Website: crate-barrel
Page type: billing-address
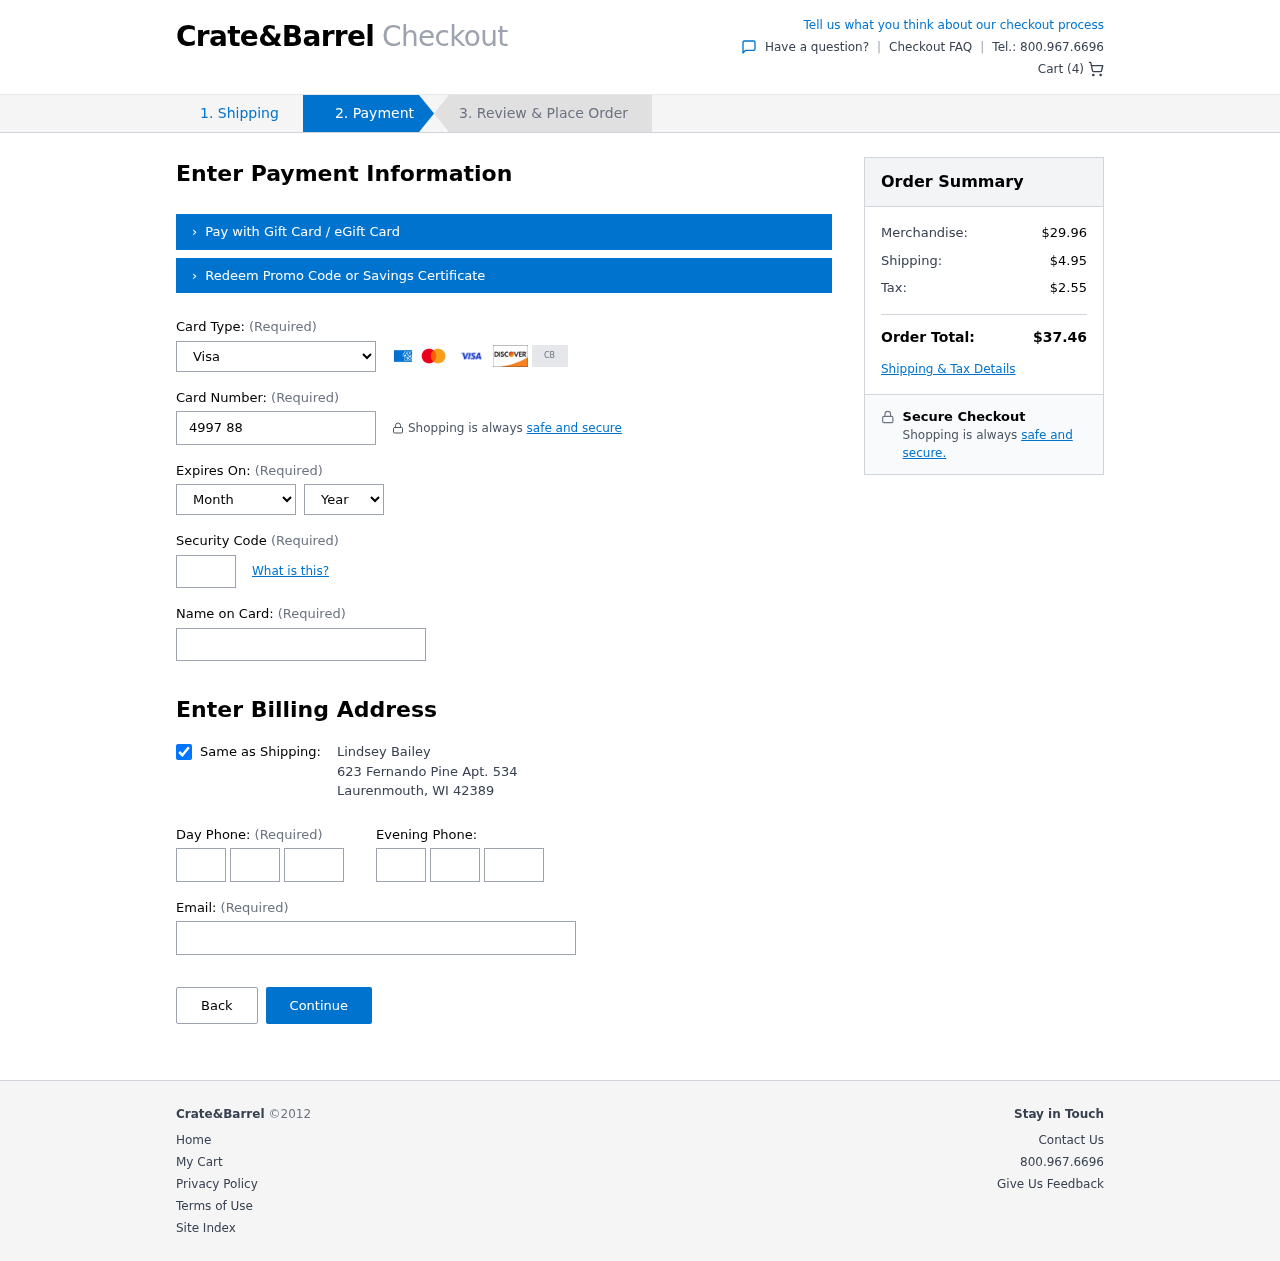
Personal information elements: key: PII_CARD_CVV
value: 475
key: PII_CARD_EXPIRY_MONTH
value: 12
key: PII_CARD_EXPIRY_YEAR
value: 29
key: PII_CARD_NUMBER
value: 4997 8851 4081 2851
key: PII_CARD_TYPE
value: Visa
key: PII_CITY
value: Laurenmouth
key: PII_EMAIL
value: lindseybailey@gmail.com
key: PII_FULLNAME
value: Lindsey Bailey
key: PII_PHONE_ALT_AREA
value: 469
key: PII_PHONE_ALT_PREFIX
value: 762
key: PII_PHONE_ALT_SUFFIX
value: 8792
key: PII_PHONE_AREA
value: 567
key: PII_PHONE_PREFIX
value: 357
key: PII_PHONE_SUFFIX
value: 8630
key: PII_POSTCODE
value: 42389
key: PII_STATE_ABBR
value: WI
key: PII_STREET
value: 623 Fernando Pine Apt. 534
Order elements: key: ORDER_NUM_ITEMS
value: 4
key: ORDER_SUBTOTAL
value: $29.96
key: ORDER_SHIPPING_COST
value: $4.95
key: ORDER_TAX
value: $2.55
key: ORDER_TOTAL
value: $37.46